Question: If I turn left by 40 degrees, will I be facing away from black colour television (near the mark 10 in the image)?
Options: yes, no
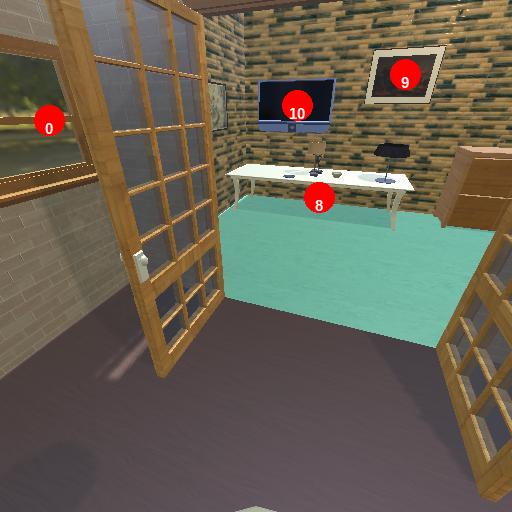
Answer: yes